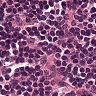
Metastatic tissue present: no